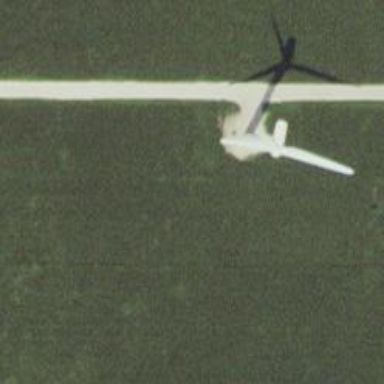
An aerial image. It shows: Wind generator using wind turbines of horizontal axis.